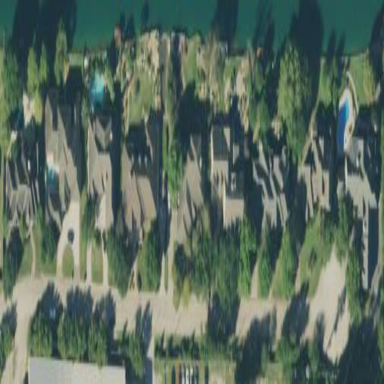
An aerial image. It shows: Residential area within neighborhood.